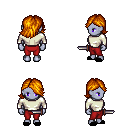
a pixel art fantasy rpg character, female body template, dark elf, purple skin, white long-sleeve shirt, red pants, dark blonde swoop hairstyle, black slippers, dagger, four views (front, back, left, right), 2x2 character sprite sheet, small pixel art, hard edges, no anti-aliasing